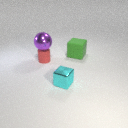
large green rubber cube behind small red rubber cylinder